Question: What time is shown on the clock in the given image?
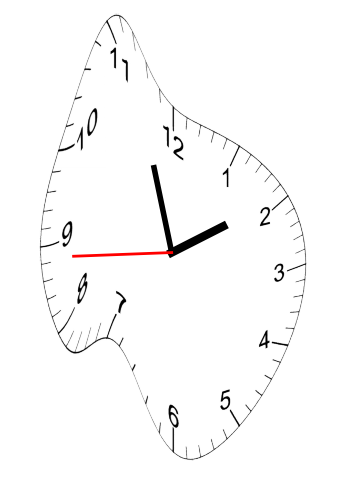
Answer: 01:56:44